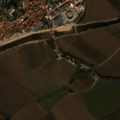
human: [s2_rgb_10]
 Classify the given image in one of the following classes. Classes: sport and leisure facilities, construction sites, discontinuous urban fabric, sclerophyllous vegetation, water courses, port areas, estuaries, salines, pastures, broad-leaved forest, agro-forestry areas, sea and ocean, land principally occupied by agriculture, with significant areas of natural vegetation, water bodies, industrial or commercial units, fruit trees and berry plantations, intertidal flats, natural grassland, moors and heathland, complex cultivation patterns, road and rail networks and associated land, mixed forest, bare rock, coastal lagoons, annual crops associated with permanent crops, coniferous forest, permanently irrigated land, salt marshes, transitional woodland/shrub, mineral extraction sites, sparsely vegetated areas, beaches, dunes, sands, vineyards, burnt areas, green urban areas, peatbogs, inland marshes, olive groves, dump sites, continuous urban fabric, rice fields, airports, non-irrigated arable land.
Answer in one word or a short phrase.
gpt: continuous urban fabric, discontinuous urban fabric, permanently irrigated land, rice fields